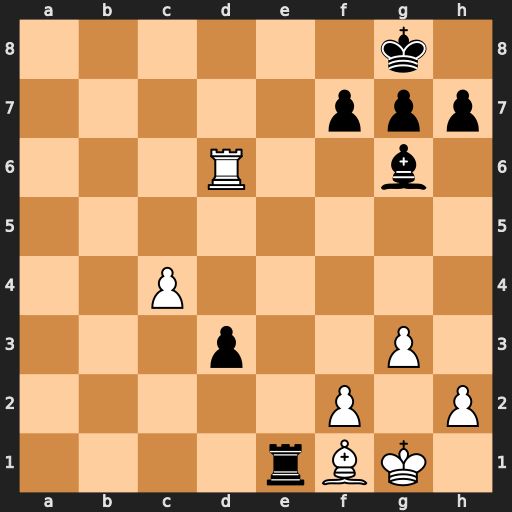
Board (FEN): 6k1/5ppp/3R2b1/8/2P5/3p2P1/5P1P/4rBK1
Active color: w
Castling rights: -
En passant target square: -
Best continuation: Rd8+ Re8 Rxe8#